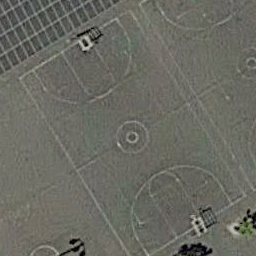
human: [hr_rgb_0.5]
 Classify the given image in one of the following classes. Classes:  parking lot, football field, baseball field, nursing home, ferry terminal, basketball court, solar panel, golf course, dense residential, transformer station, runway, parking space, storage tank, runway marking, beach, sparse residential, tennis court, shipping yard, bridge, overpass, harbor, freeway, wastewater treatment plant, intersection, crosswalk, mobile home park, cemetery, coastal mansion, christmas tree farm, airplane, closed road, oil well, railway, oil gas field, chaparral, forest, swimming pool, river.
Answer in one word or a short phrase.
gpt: basketball court